Question: I am writing a program for an online judge programming contest. It is a simple dijkstra shortest path problem, but I am facing a really weird problem here.
After I read my input (commented as '#PROBLEM'), CPU use get's to 100% and the program doesn't do anything else: neither accept new input nor show any output. What is weird is that, if I comment out the 'dijkstra()' function call right next to my 'cin's, the problem can't be reproduced again.
I am thinking about UB, but really can't find where the problem relies here.
'''
#include <iostream>
#include <vector>
#include <queue>
#include <algorithm>
using namespace std;
#define INF 100001
#define vi vector<int>
#define ii pair<int, int>
#define vii vector<ii>
struct orderByCost {
bool operator() (ii a, ii b) { return a.second > b.second; }
};
int dijkstra(const vector<vii> &adj, int start, int target) {
vector<bool> visited(adj.size());
priority_queue<ii, vector<ii>, orderByCost> pq;
pq.push(ii(start, 0));
vi costsTable(adj.size(), INF);
while (!pq.empty()) {
ii node = pq.top(); pq.pop();
if (visited[node.first]) {
continue;
}
visited[start] = true;
for (int i = 0; i < adj[node.first].size(); i++)
{
ii neighbor = adj[node.first][i];
if (!visited[neighbor.first]) {
pq.push(neighbor);
}
if (costsTable[neighbor.first] == INF) {
costsTable[neighbor.first] = neighbor.second;
} else if (neighbor.second + costsTable[node.first] < costsTable[neighbor.first]) {
costsTable[neighbor.first] += costsTable[node.first];
}
}
}
return costsTable[target];
}
int main(int argc, char *argv[]) {
int n, e;
while (true) {
cin >> n >> e;
if (n == e && e == 0) break;
vector<vii> adj(n);
for(int i = 0; i < e; i++) {
int a, b, w;
cin >> a >> b >> w;
a--; b--;
adj[a].push_back(ii(b, w));
}
int cases;
cin >> cases;
for(int i = 0; i < cases; i++) {
int a, b;
cin >> a >> b; // #PROBLEM: this is the input that causes weird behavior
a--; b--;
int result = dijkstra(adj, a, b); // #PROBLEM: if I comment this line out, the following line WILL get printed. If not, CPU use get's 100% and just hangs
cout << "This line isn't being printed
";
result > 0 ? cout << result << '
' : cout << "Not possible
";
}
}
}
'''
Example input ( lines starting with '#' are comments made by me for your understanding, part of the input):
'''
4 5 # 4 nodes with 5 edges
1 2 5 # edge from node 1 to node 2 with cost of 5
2 1 10
3 4 8
4 3 7
2 3 6
5 # test cases
1 2 # cost from path 1 to 2. Here is where the input hangs
1 3
1 4
4 3
4 1
3 3
'''
My CPU use after reading input:

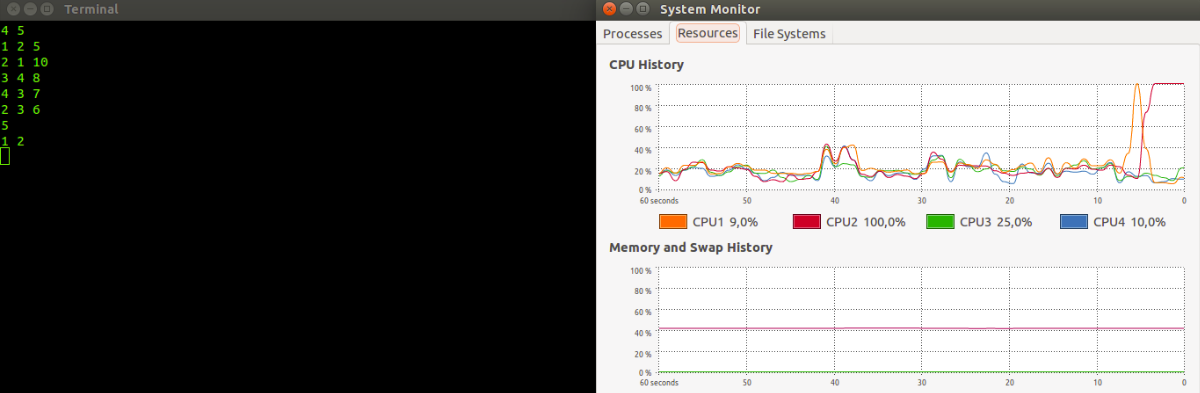
Answer: You may want to change
'''
visited[start] = true;
'''
into
'''
visited[node.first] = true;
'''
Otherwise only 'start' node is ever marked as visited.